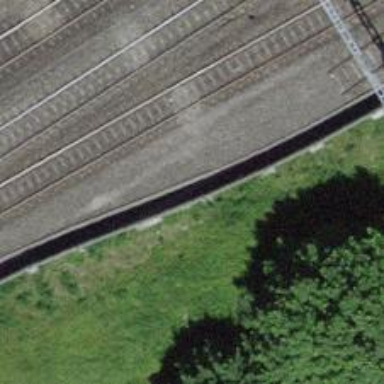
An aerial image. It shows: Railway buffer stop.